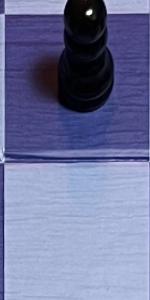
Label: Empty